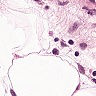
Metastatic tissue present: no